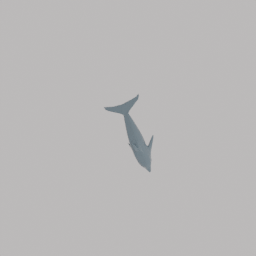
Label: animals